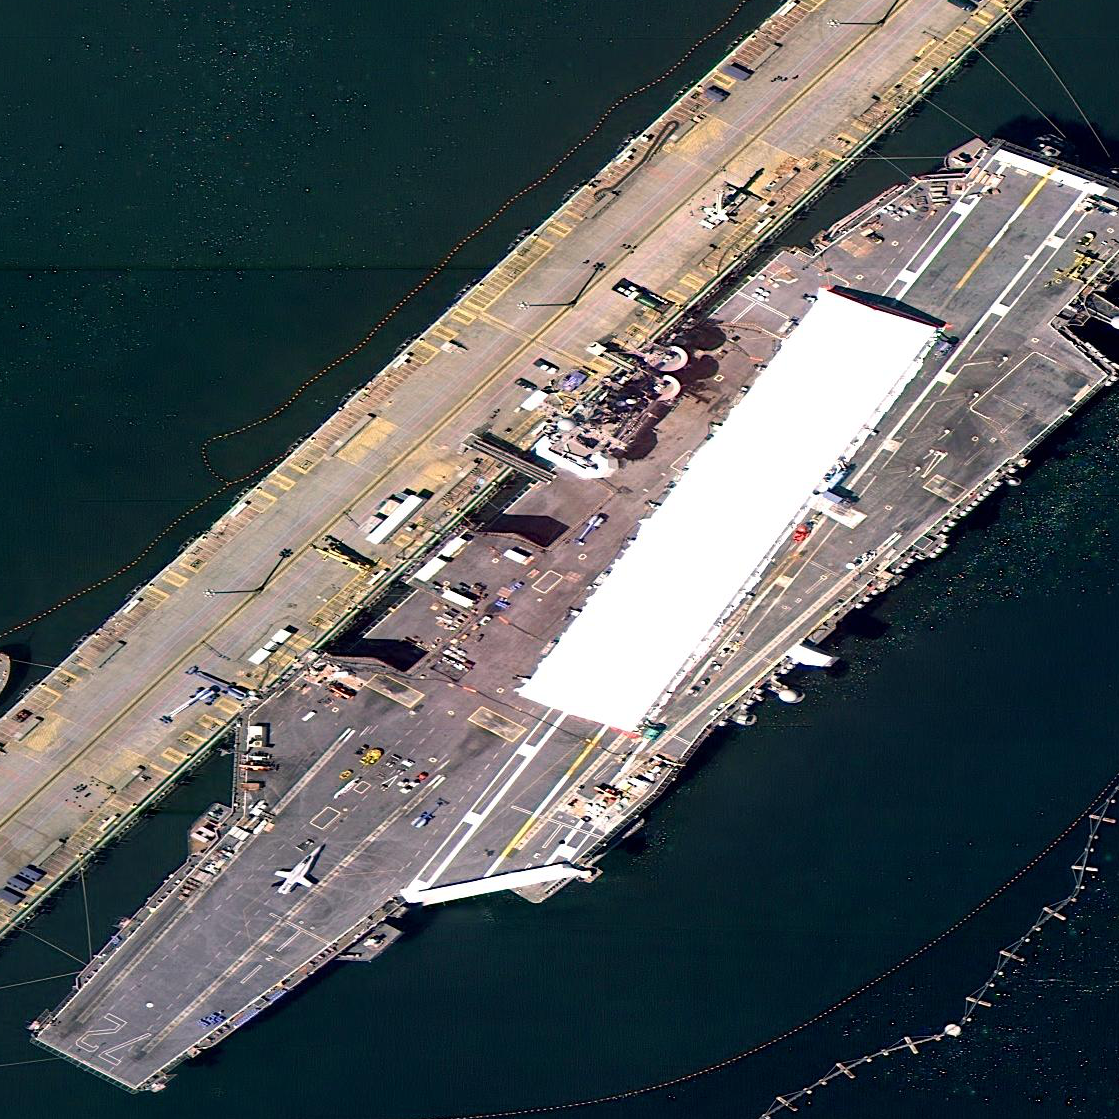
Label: Nimitz-class_aircraft_carrier